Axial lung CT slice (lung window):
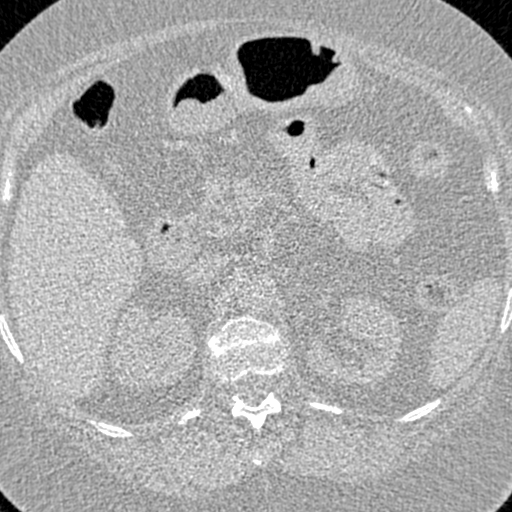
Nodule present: no